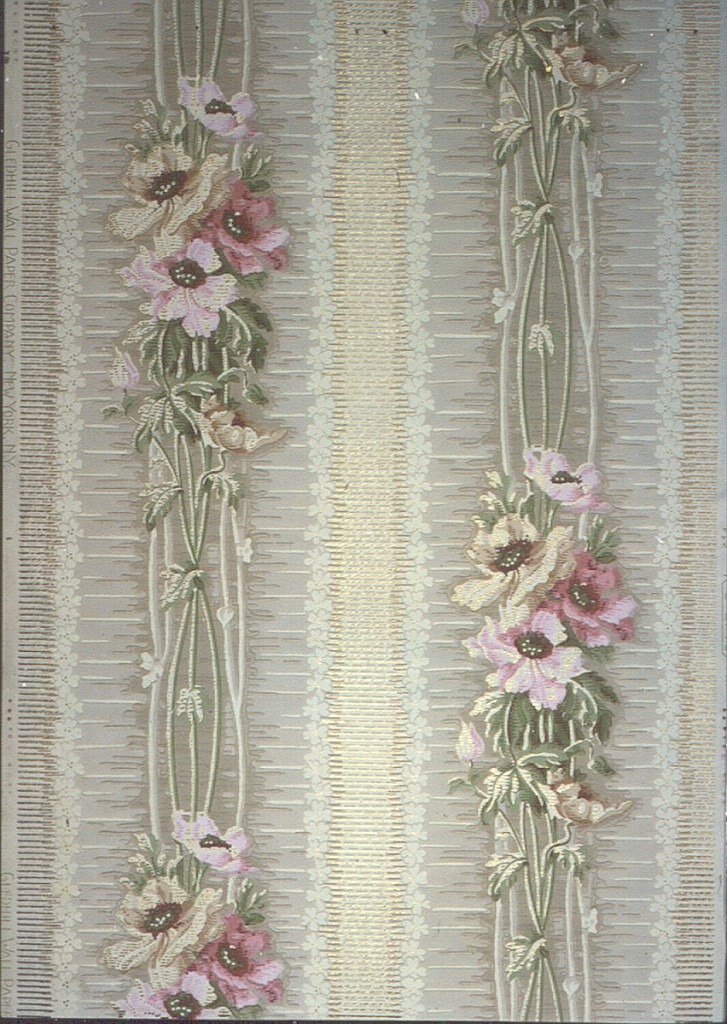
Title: Sidewall - sample
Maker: Gledhill Wall Paper Co., New York, New York, founded 1900
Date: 1906–07
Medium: Machine-printed paper
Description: Bouquet of poppies, multicolored, longstemmed and forming vertical stripes. A three inch fancy stripe with small flowers on each side runs between the floral stripes. Printed in shades of red, beige, yellow, green and taupe.